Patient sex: M
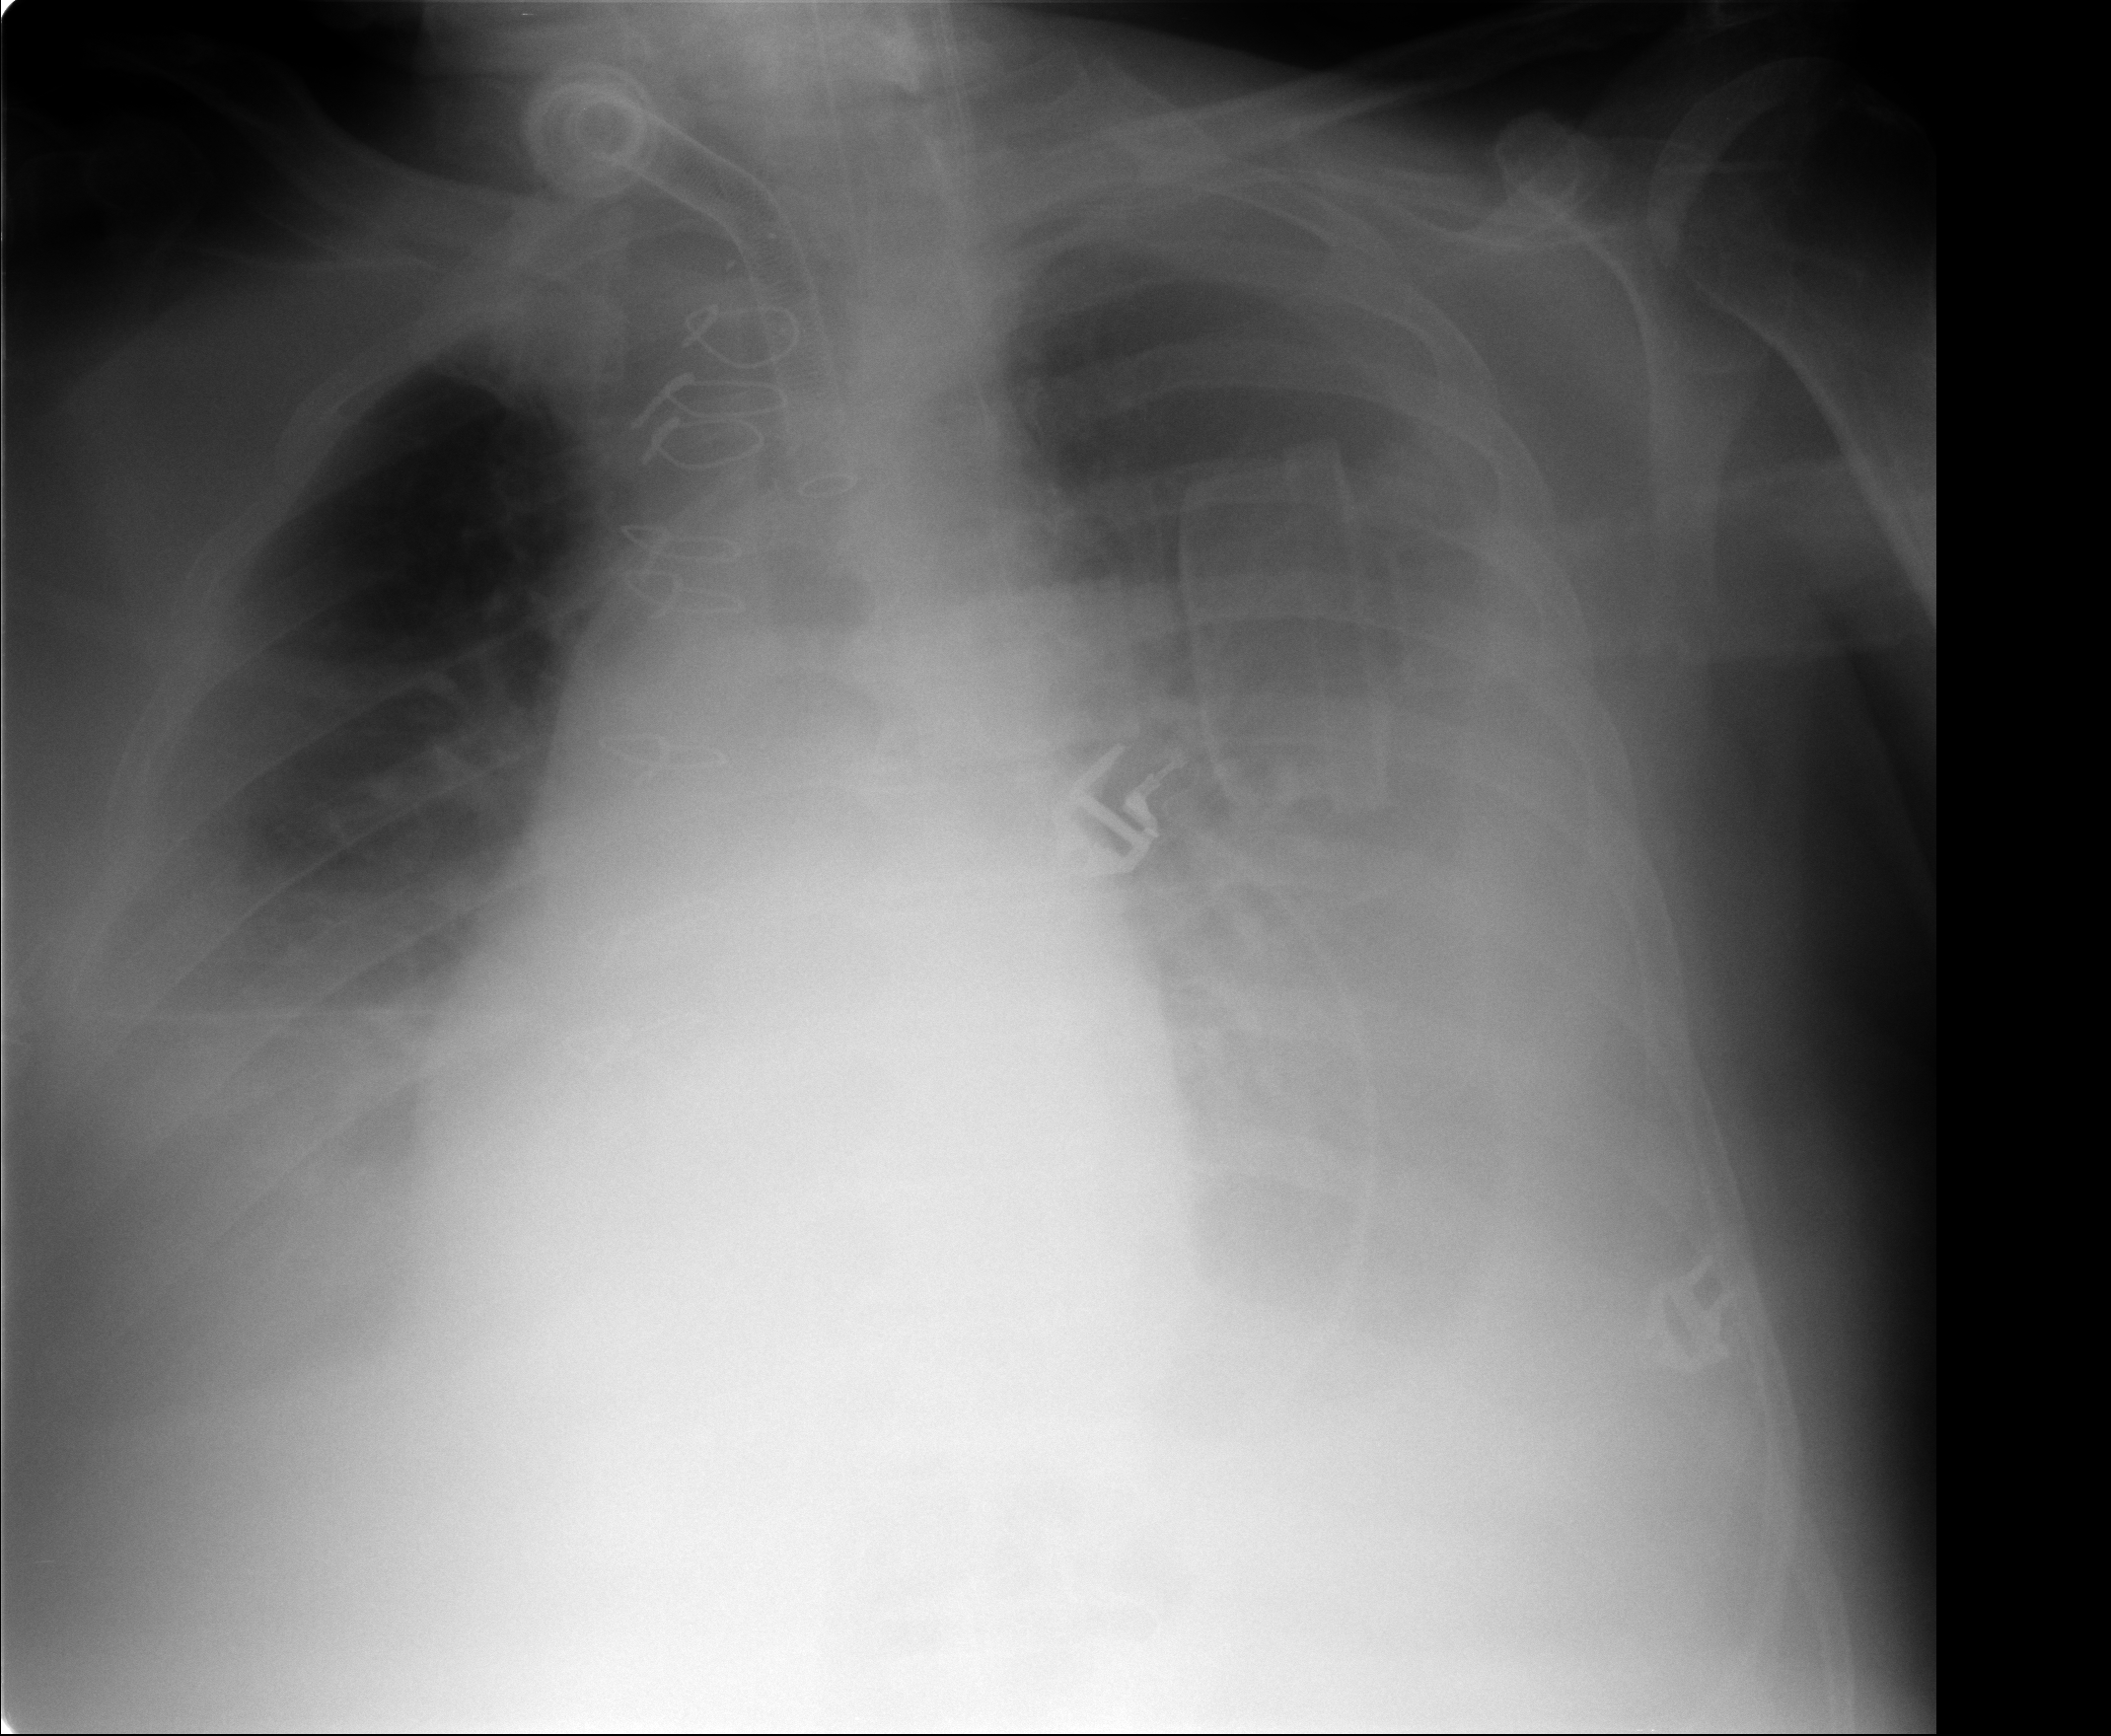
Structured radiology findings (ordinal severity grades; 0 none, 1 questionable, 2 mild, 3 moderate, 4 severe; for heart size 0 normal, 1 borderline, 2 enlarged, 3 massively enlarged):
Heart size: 2
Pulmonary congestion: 2
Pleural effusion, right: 3
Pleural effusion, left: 3
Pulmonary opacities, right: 0
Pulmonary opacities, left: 0
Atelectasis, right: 3
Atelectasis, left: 3